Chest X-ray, AP view. Patient: 67 years old, sex F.
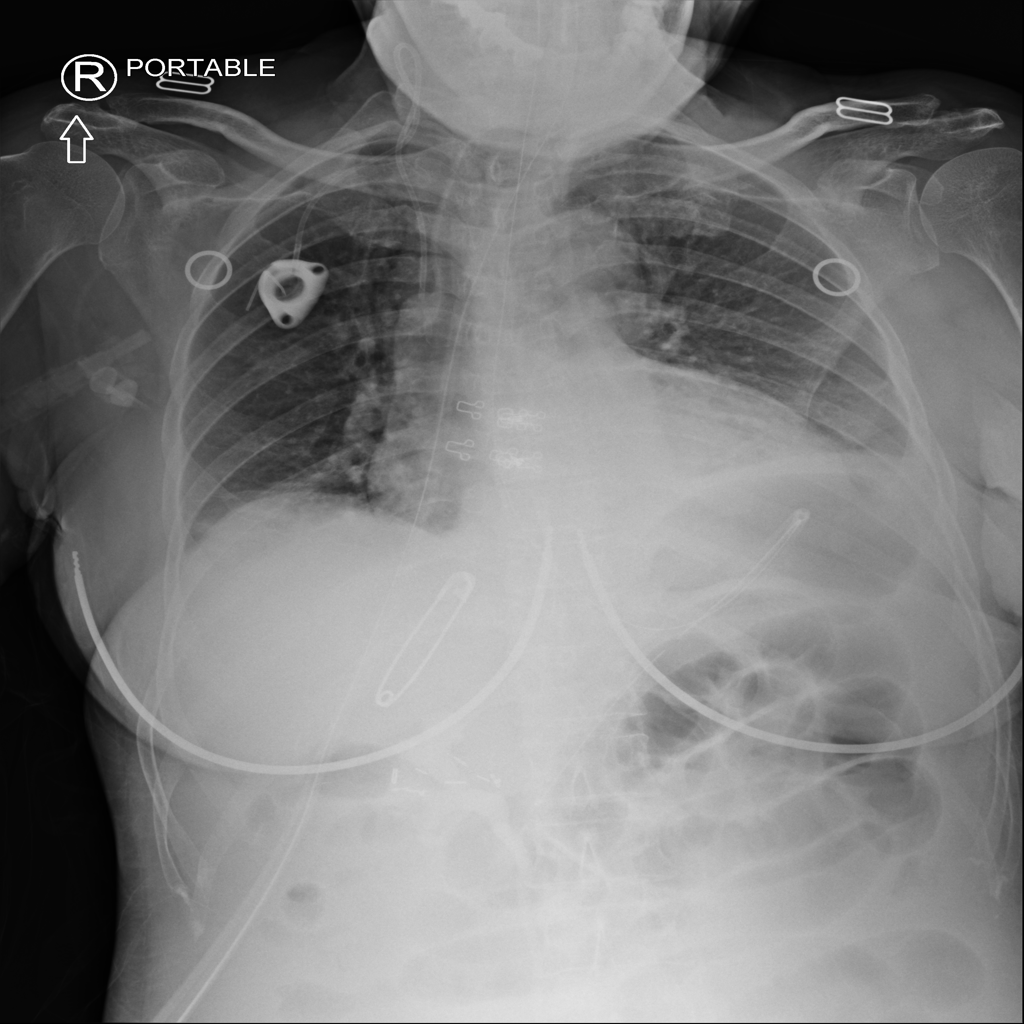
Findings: No Finding